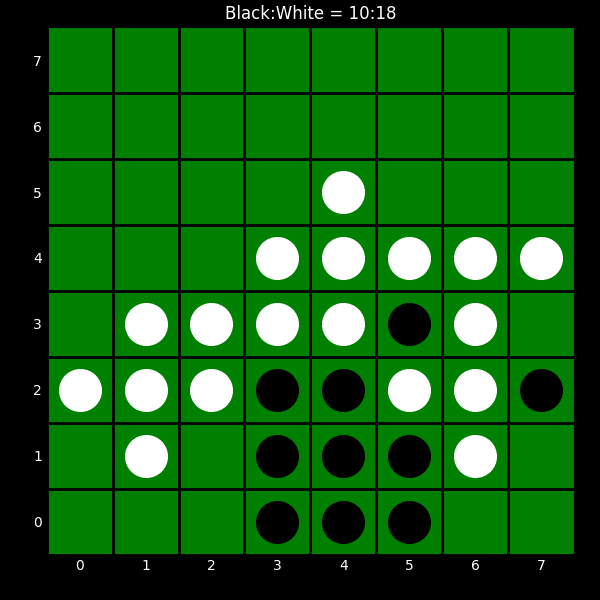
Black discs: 10
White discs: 18